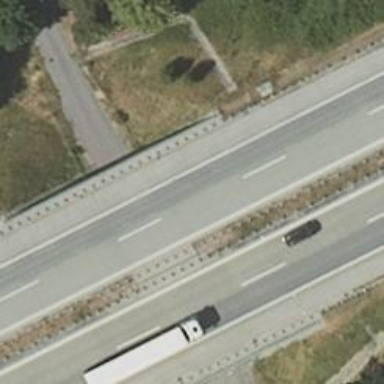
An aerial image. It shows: Motorway with embankment.